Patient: sex M, age 47
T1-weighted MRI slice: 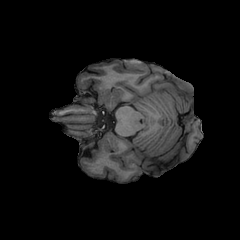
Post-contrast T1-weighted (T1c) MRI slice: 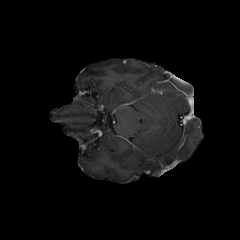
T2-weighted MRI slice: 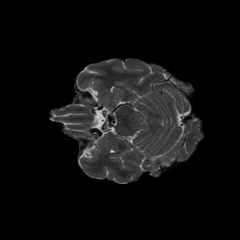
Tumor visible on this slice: no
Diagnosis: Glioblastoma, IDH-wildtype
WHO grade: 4